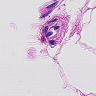
Metastatic tissue present: no